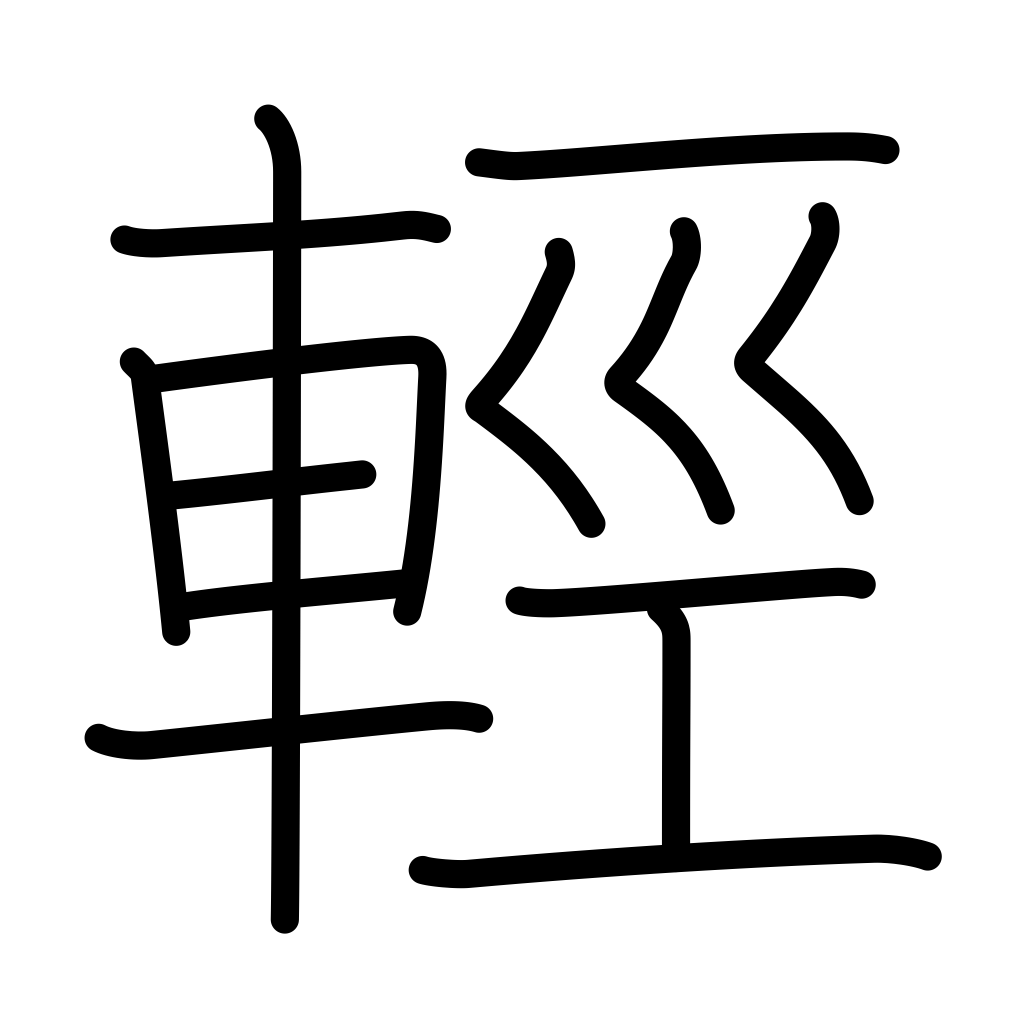
Meaning: light, easy, simple, gentle